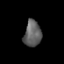
Tissue: prostate
Cell type: T cells
Senescence score: 0.2923
Nuclear area (px): 444
Mean DAPI intensity: 95.543